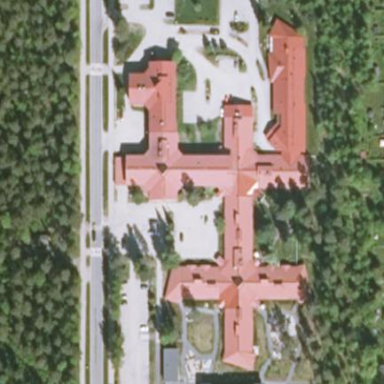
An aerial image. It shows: Hospital building.